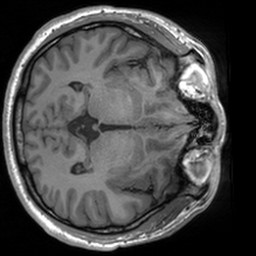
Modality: T1w
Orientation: axial
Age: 22
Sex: male
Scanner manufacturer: siemens
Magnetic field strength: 3 T
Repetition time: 1.9 s
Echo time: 0.00226 s